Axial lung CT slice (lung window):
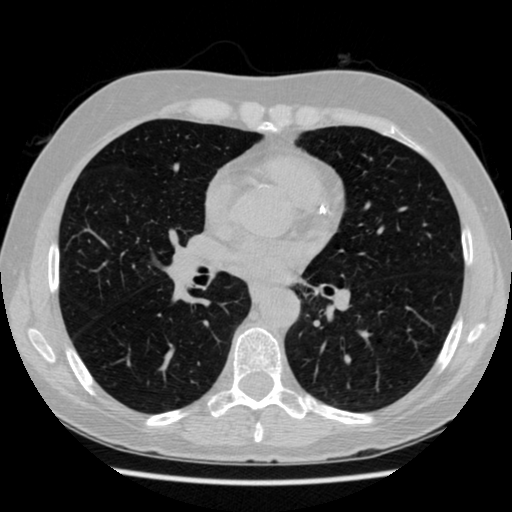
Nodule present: no